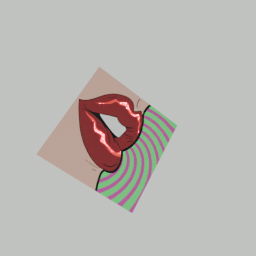
Label: decoration